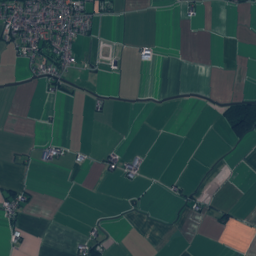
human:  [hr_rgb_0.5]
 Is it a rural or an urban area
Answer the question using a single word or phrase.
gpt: urban

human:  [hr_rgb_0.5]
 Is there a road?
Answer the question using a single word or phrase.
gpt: yes

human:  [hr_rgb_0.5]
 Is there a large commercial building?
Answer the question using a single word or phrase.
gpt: no

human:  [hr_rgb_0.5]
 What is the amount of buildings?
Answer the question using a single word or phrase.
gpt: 1125

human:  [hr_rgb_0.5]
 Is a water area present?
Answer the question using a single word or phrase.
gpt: yes

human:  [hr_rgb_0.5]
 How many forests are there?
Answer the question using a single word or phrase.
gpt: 64

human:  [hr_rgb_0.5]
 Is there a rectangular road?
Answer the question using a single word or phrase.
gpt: no

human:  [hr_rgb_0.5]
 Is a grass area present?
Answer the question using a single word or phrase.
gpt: yes

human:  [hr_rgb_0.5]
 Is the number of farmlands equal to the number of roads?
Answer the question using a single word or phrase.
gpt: no

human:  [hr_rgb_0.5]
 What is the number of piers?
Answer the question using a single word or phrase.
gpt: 8

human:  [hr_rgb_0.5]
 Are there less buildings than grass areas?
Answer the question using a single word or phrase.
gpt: no

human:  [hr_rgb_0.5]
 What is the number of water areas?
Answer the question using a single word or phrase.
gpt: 27

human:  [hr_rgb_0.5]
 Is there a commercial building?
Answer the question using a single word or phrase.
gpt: yes

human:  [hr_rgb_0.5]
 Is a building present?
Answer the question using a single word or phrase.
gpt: yes

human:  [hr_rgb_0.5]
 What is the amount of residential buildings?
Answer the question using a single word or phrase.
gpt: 1092

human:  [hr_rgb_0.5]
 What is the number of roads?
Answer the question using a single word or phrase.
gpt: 249

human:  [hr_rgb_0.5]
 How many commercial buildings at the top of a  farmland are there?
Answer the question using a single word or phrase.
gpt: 22

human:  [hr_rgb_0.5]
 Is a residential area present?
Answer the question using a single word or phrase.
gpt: yes

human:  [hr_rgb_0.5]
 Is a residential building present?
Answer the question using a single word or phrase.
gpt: yes

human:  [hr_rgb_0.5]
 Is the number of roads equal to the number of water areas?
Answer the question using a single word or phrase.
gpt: no

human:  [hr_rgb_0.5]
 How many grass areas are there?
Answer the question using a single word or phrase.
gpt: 134

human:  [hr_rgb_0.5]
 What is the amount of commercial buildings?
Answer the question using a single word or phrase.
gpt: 22

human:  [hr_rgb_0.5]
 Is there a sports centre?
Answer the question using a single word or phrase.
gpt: yes

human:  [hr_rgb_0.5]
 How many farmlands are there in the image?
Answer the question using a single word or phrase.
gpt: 74

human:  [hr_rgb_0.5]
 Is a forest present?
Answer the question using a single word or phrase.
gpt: yes

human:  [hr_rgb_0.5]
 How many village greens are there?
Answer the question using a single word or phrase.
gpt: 1

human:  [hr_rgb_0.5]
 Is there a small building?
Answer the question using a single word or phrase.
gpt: yes

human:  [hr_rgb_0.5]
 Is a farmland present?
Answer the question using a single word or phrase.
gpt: yes

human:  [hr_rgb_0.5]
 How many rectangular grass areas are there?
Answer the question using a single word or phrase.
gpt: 15

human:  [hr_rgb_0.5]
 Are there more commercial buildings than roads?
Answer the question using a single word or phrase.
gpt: no

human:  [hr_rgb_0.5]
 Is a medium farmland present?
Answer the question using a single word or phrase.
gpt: no

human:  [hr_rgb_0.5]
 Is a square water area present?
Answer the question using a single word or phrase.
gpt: yes

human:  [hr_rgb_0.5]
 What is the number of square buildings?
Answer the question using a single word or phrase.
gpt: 0

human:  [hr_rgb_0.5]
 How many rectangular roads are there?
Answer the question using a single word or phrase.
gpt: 0

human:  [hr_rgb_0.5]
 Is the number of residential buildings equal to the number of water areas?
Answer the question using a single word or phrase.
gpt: no

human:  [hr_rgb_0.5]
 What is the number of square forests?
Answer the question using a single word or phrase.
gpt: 0

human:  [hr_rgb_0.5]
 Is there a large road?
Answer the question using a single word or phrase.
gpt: no

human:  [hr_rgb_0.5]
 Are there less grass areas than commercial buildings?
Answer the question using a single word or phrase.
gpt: no

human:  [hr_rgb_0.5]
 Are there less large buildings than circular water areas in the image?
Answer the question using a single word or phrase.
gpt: no

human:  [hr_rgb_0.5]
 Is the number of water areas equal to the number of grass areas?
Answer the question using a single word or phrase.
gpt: no

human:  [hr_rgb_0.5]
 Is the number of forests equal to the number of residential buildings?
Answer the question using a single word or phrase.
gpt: no

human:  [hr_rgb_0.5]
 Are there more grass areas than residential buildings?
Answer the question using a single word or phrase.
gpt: no

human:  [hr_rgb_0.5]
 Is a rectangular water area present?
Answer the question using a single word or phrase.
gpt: yes

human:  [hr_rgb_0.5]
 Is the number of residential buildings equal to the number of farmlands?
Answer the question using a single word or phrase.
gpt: no

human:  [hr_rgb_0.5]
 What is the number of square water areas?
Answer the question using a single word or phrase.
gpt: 1

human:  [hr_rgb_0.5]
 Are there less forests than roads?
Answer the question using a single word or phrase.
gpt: yes

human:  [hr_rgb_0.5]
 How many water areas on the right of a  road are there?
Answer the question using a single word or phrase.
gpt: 26

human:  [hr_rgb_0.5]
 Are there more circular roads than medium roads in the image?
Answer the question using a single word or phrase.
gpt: no

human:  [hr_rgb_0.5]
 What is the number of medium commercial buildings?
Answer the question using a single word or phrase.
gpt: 2

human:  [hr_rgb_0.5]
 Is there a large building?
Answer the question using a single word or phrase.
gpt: yes

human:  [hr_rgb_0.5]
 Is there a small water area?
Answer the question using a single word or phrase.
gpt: yes

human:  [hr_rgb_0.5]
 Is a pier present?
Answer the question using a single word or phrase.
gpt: yes

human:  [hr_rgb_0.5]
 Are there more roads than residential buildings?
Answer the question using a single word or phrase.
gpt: no

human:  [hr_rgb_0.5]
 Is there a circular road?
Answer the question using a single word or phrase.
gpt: no

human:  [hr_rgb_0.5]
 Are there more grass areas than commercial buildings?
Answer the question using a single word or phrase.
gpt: yes

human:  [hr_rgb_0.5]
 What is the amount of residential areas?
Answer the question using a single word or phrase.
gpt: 3

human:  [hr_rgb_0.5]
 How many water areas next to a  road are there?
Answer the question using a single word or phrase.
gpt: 27

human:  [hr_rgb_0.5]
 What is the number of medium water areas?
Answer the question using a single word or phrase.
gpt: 8

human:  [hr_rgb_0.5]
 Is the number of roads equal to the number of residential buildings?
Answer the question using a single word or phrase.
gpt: no

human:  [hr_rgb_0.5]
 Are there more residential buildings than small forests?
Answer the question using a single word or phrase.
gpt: yes

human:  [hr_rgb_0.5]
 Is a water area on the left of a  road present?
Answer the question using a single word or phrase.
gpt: yes

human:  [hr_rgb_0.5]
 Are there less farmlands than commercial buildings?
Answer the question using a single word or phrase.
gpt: no

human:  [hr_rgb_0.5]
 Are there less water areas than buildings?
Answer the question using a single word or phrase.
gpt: yes

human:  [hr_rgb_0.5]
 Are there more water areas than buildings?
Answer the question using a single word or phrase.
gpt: no